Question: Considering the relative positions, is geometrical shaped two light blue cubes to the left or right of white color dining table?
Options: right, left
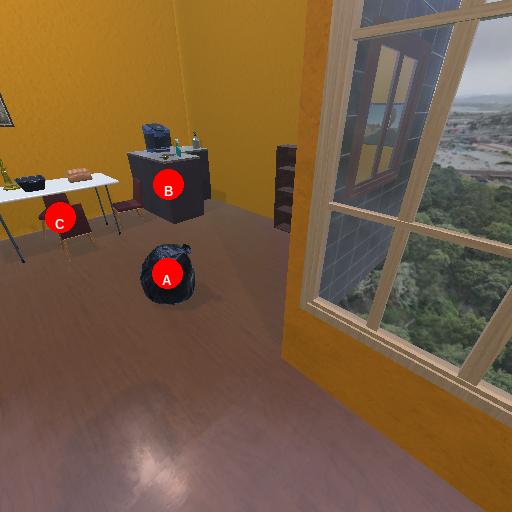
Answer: right